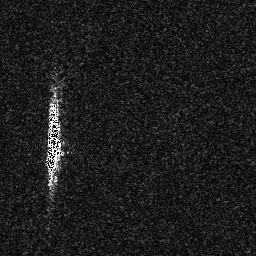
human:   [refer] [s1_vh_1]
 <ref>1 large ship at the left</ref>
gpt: <box>[[16, 36, 24, 71, 0]]</box>